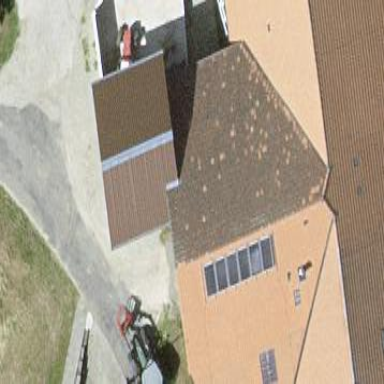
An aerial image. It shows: Farm building.